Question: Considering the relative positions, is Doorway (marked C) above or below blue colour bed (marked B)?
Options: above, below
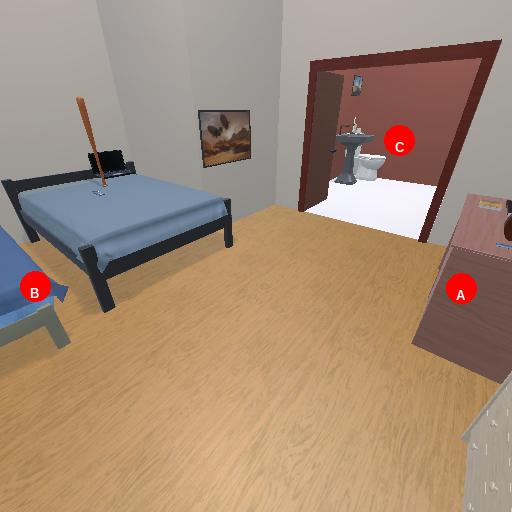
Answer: above